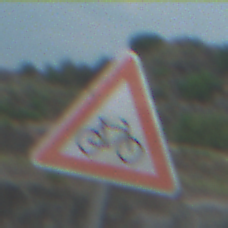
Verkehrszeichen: RadverkehrLinks
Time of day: MorningAfternoon
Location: Outdoor (Nature)
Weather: PartlyCloudy
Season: NotSpecified
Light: Natural